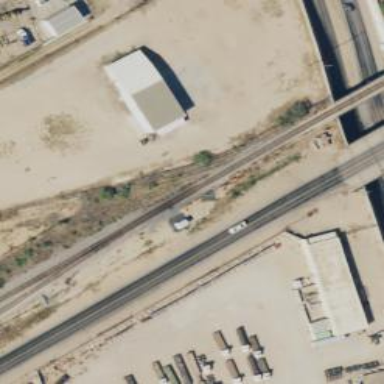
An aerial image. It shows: Rail spur service.